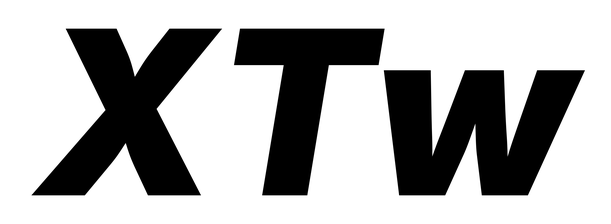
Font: Inter-Italic_Black_Italic